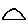
Label: triangle